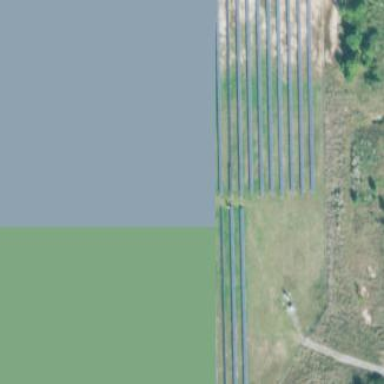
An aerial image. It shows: Solar power plant using photovoltaic technology.